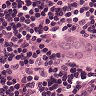
Metastatic tissue present: yes